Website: crate-barrel
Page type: account-selection
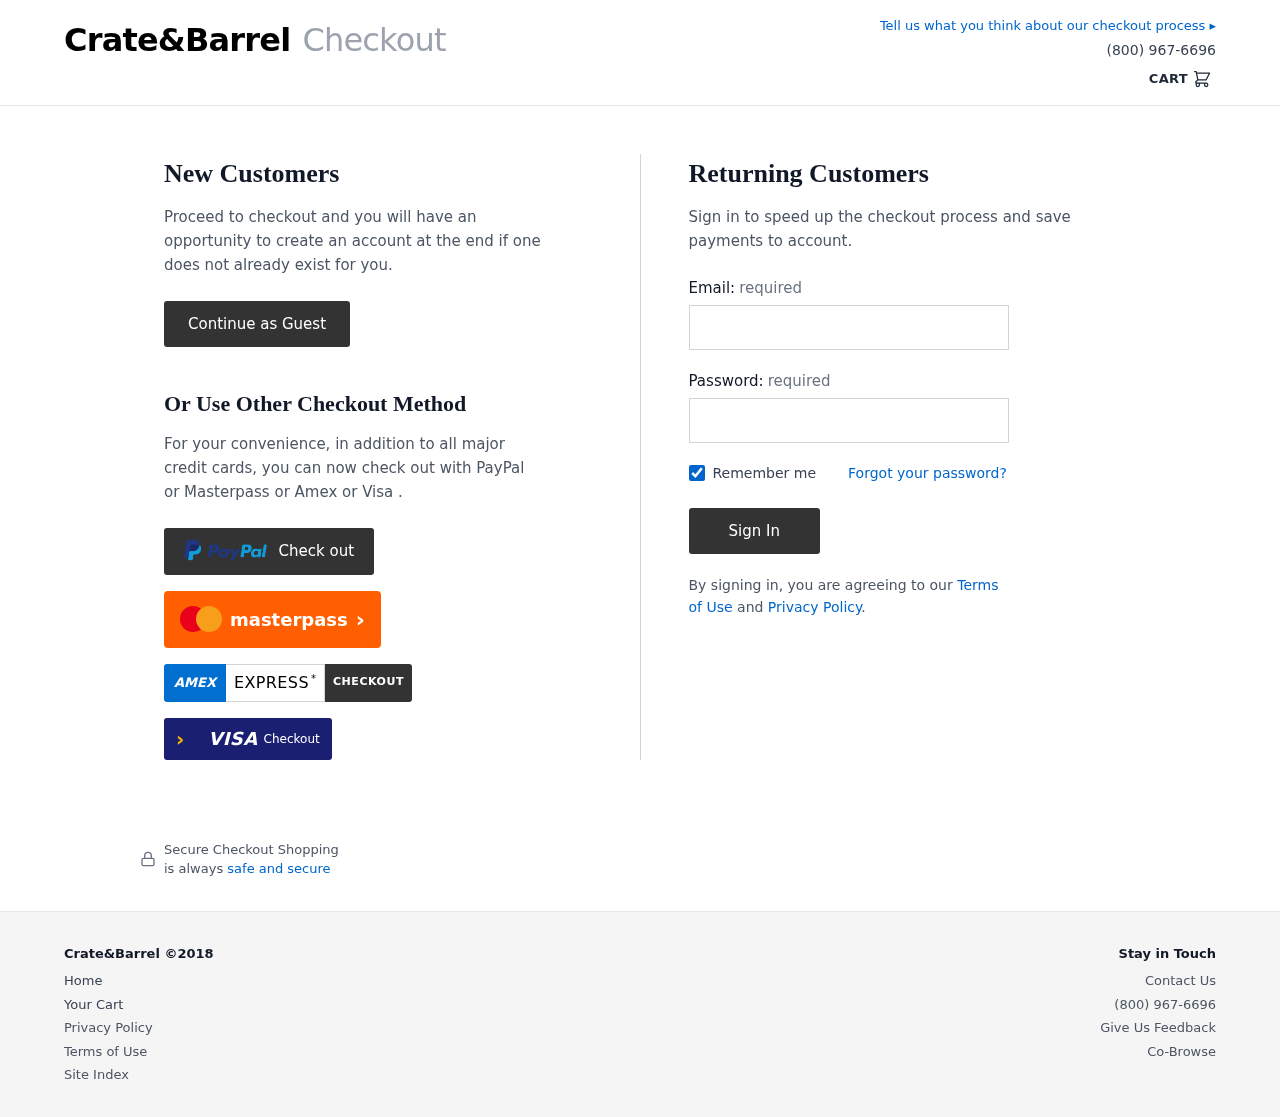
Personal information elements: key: PII_LOGIN_USERNAME
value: brian.mccarthy